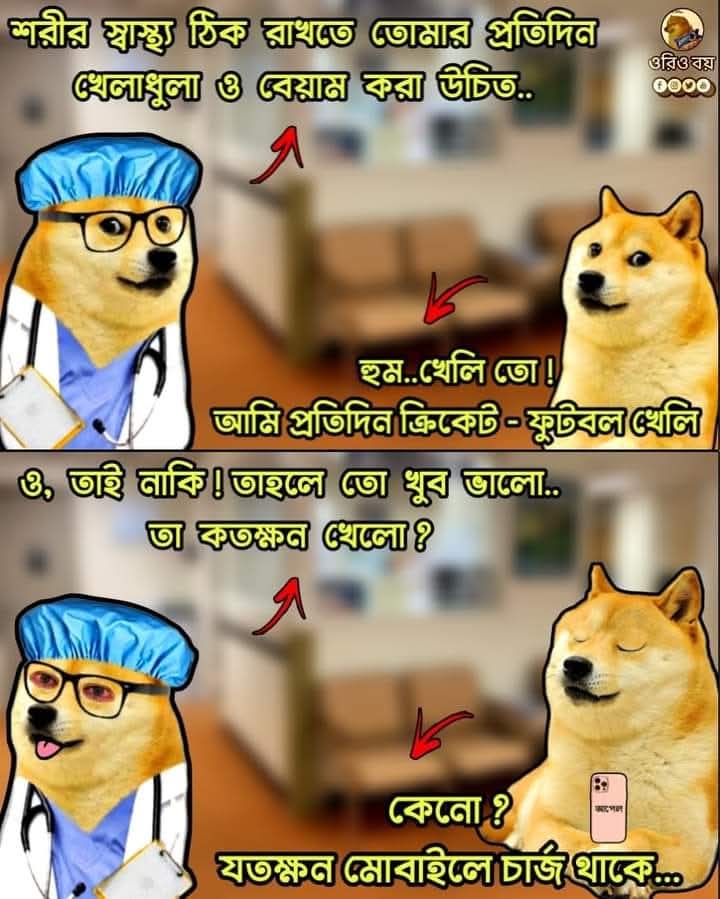
Text: শরীর স্বাস্থ্য ঠিক রাখতে তোমার প্রতিদিন খেলাধুলা ও বেয়াম করা উচিত..
হুম.. খেলি তো! আমি প্রতিদিন ক্রিকেট - ফুটবল খেলি ও, তাই নাকি! তাহলে তো খুব ভালো.. তা কতক্ষন খেলো?
কেনো?
আপেল যতক্ষন মোবাইলে চার্জ থাকে...
Label: Non Hate